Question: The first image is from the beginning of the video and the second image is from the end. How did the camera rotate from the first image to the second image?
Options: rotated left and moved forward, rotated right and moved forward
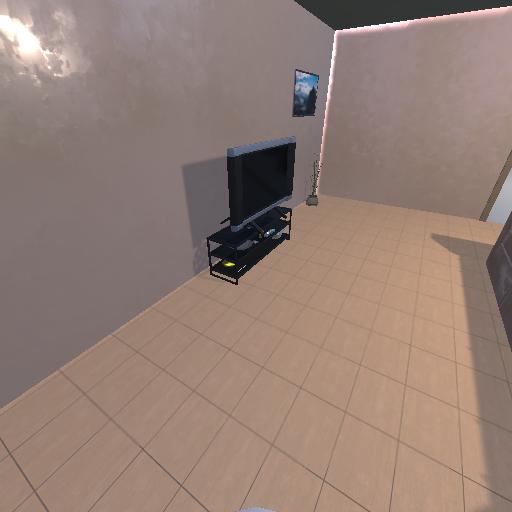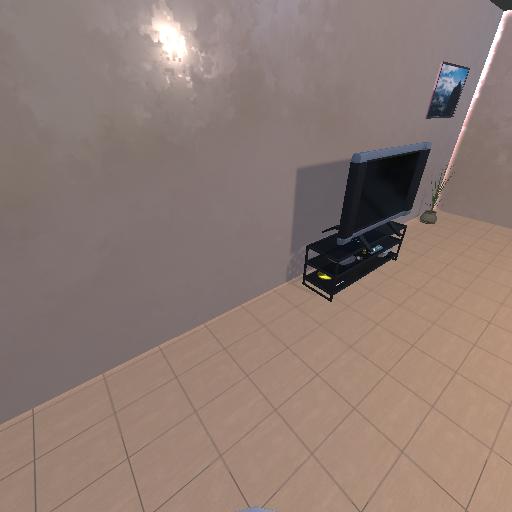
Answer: rotated left and moved forward